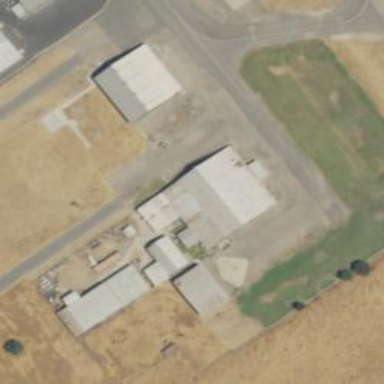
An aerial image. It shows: Hangar building located at airport.